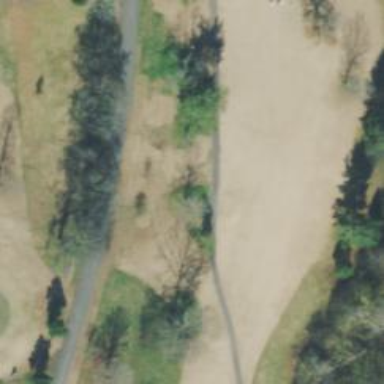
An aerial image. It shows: Pathway for golfing.